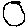
Label: circle